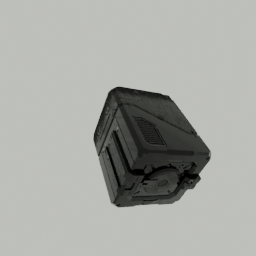
Label: tools